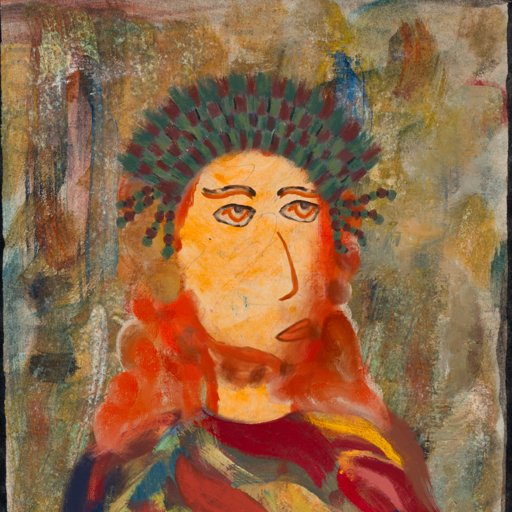
Background: Pipe, Head And Neck Side: Experience, Face Side: Experience, Bust: Mother_And_Son_Son, Hair Side: Rupkatha, Head Accessory: After_Raid_Crown, Second Necklace: Blank, Necklace: Blank, Baby: Blank